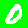
Digit: 0